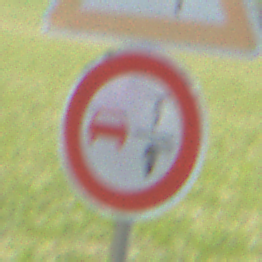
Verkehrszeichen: VerbotUeberholenEinspurigeFahrzeuge
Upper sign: SeitenwindVonRechts
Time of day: MorningAfternoon
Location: Outdoor (Nature)
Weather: PartlyCloudy
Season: NotSpecified
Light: Natural